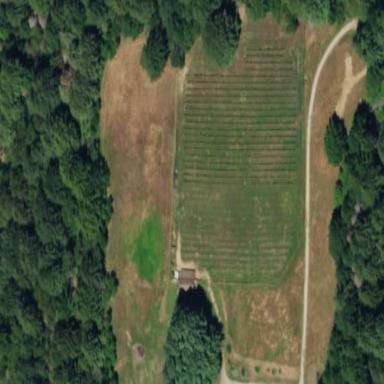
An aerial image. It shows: Vineyard where grapes are grown.